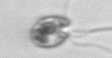
Label: flagellate_morphotype1